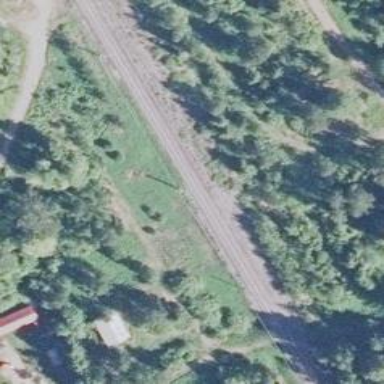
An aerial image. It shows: Railway with continuous electrified contact lines.